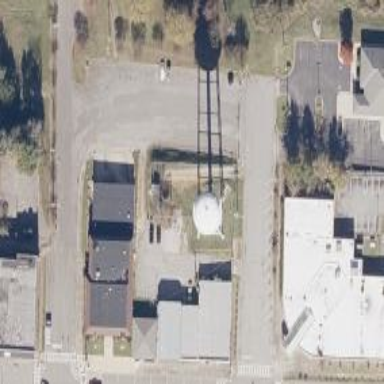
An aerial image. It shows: Water tower that is man-made.